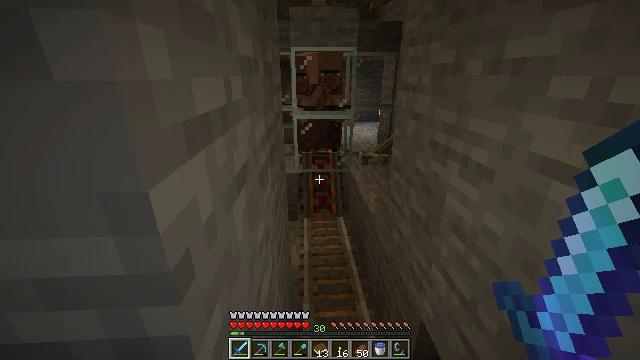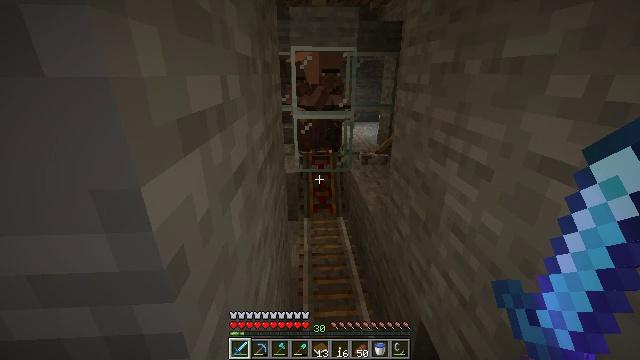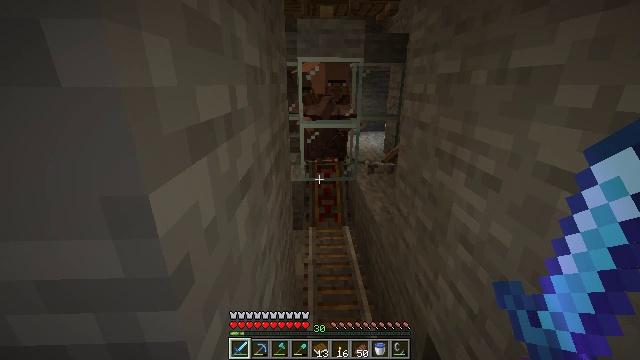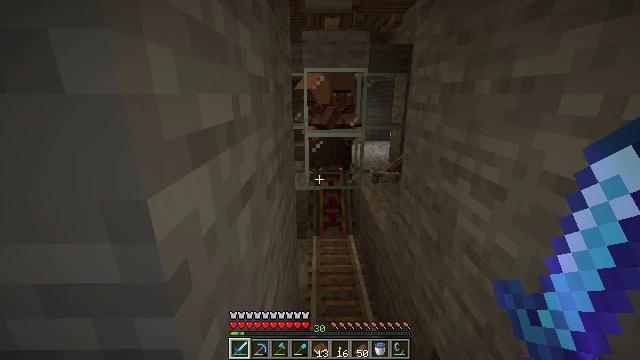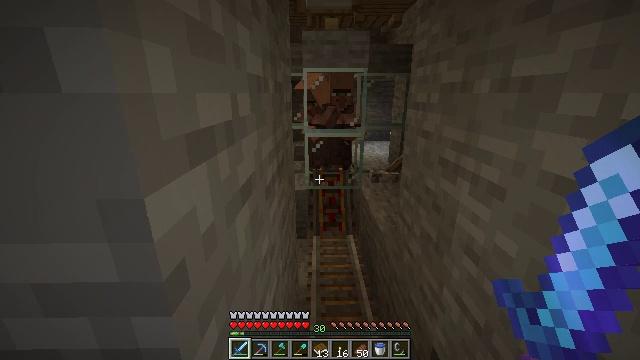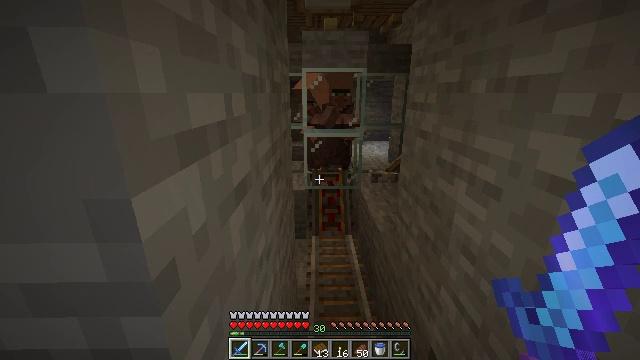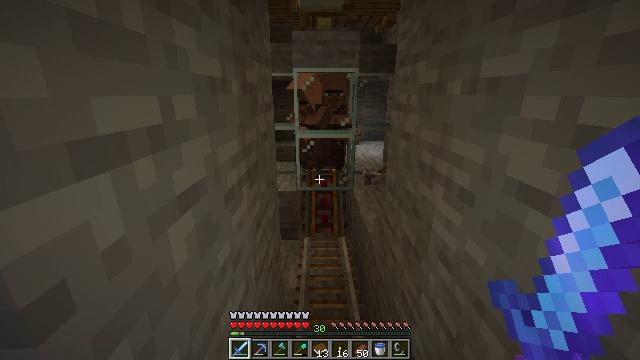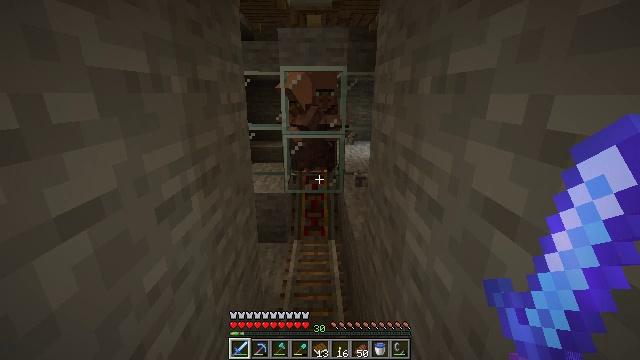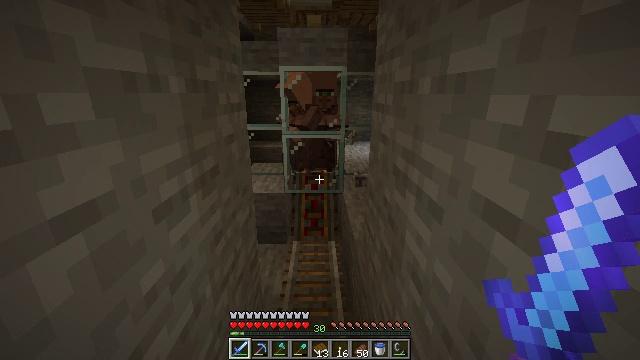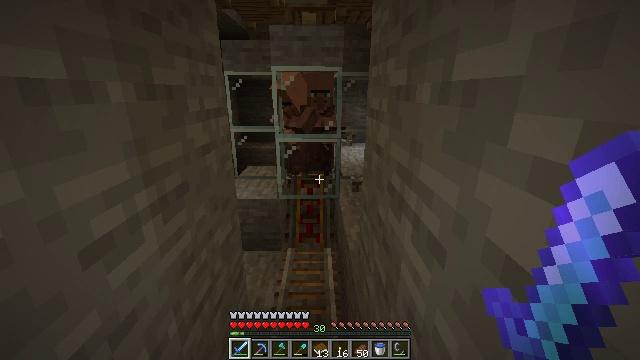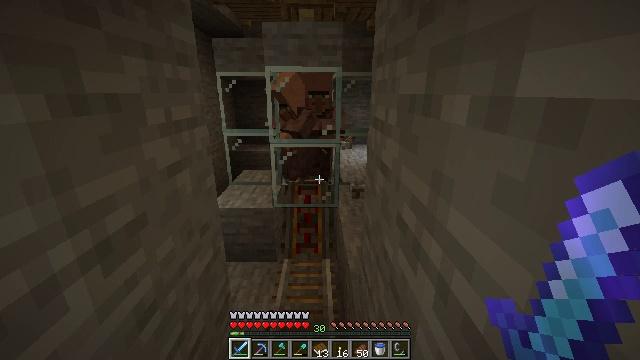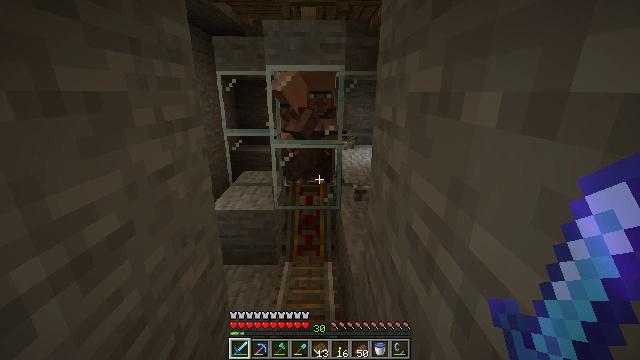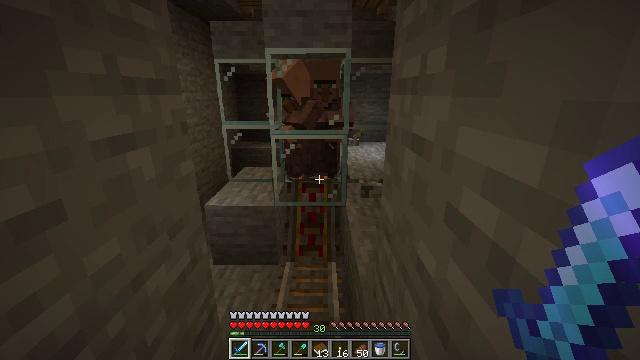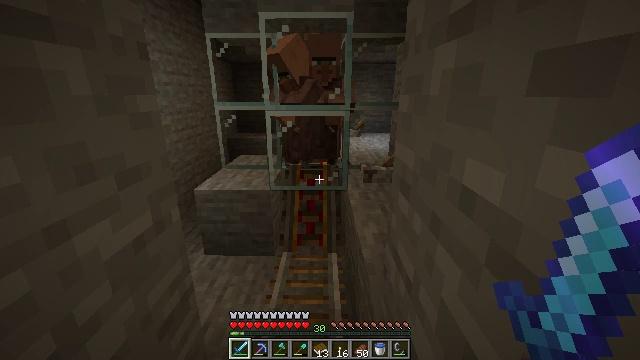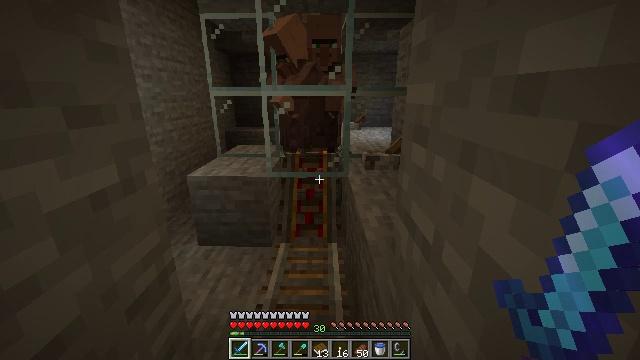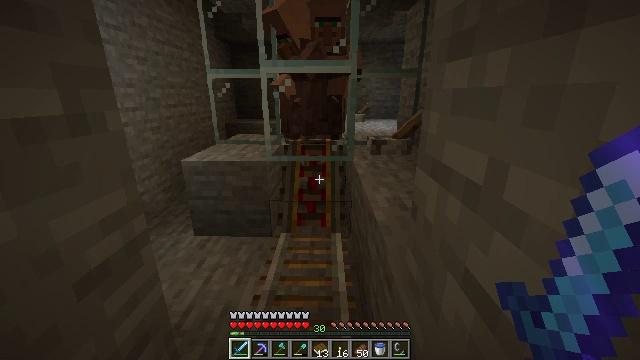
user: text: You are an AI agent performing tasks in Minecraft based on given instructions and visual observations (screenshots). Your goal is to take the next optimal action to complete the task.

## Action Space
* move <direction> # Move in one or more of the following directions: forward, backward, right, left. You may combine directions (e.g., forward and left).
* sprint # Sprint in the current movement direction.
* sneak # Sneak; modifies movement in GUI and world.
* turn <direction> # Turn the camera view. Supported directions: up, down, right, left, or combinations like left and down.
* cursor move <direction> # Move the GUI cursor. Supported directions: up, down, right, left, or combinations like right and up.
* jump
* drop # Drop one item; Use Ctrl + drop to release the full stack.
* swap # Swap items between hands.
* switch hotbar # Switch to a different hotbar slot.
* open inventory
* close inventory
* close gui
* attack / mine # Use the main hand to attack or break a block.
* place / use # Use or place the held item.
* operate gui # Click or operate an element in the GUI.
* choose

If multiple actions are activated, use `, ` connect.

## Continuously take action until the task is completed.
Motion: motion action
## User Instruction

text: Disassemble the powered rail from the track.
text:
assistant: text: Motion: move forward
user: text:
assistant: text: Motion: move forward, turn left and up
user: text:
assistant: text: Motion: move forward, turn left and up
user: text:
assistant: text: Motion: move forward
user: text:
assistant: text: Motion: move forward and move right
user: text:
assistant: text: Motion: move forward and move right
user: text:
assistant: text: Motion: move forward and move right
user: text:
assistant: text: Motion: move forward
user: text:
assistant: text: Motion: move forward
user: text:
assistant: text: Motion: move forward
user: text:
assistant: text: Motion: move forward
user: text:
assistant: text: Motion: move forward
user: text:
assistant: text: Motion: move forward
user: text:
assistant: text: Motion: move forward
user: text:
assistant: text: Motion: move forward
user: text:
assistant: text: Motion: move forward
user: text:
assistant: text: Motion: move forward and move left
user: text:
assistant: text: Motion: move forward and move left
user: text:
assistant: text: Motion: move forward and move left
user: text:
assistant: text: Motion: move forward and move left
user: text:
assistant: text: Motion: move forward and move left
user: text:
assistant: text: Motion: move forward and move left
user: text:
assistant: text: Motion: move forward and move left
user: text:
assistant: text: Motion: move forward and move left
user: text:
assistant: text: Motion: move forward and move left
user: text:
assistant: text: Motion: move forward and move left
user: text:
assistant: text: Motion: move forward and move left
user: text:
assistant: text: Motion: move forward and move left
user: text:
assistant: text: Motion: move forward and move left
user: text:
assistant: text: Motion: move forward and move left